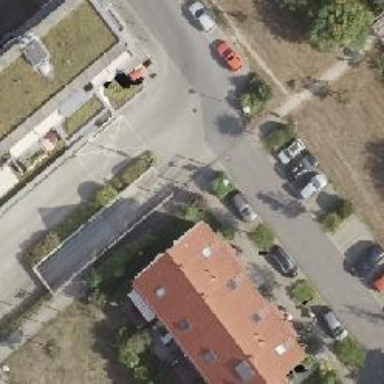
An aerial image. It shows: Living street.